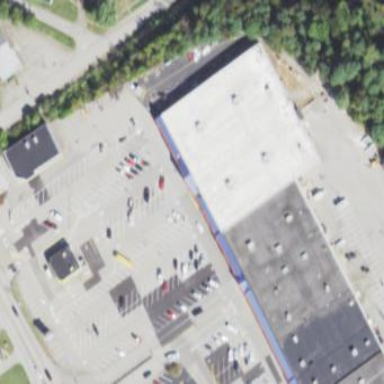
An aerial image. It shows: Retail building that serves as country store.